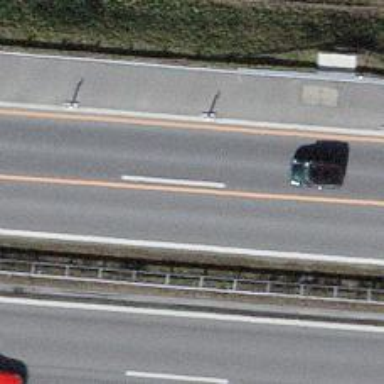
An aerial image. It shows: View of motorway.